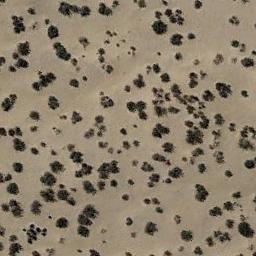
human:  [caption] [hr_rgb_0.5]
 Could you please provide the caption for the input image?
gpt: A lot of disconnected chaparrals of different sizes grow in the desert .

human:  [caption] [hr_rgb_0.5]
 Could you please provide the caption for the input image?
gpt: The chaparral is consist of sparse bushes on the desert .

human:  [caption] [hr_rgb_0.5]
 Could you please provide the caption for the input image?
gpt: There are several trees and some weeds in this desert .

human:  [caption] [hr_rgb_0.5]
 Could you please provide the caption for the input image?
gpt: Chaparral is evenly distributed on the sand .

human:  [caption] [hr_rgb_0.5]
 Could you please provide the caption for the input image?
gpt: The chaparral is scattered and sparse .